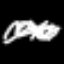
Label: angel